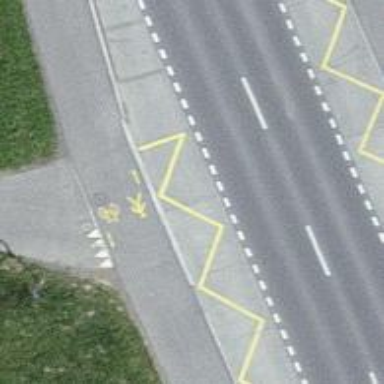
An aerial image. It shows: Unmarked crossing on the road.